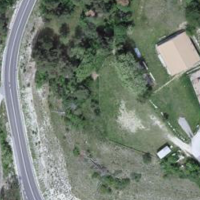
EUNIS habitat code: 44
Species observed at this site:
Prunus mahaleb